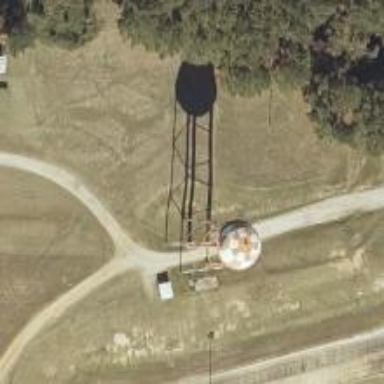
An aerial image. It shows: Water tower that is man-made.